Водолазный колокол в форме цилиндра без дна, частично заполненный воздухом, находится под водой. Чтобы колокол не всплывал, его прикрепили тросом ко дну водоёма. На верёвке к колоколу привязан груз, находящийся в воде (см. рисунок).  Площадь горизонтального сечения колокола $S = 4~м^{2}$, объём воздуха в нём $V = 8~м^{3}$ при давлении $p = 1.5 \cdot 10^{5}~Па$. Когда груз в колоколе поднимают над уровнем воды, давление возрастает на $\Delta p = 250~Па$, при этом трос остаётся натянутым.
Найдите изменение натяжения троса и верёвки. Плотность воды $\rho = 10^{3}~кг/м^{3}$, ускорение свободного падения $g = 10~м/с^{2}$. Воздух в колоколе подчиняется закону Бойля-Мариотта $pV = const$, где $p$ — давление, $V$ — объём воздуха в колоколе.
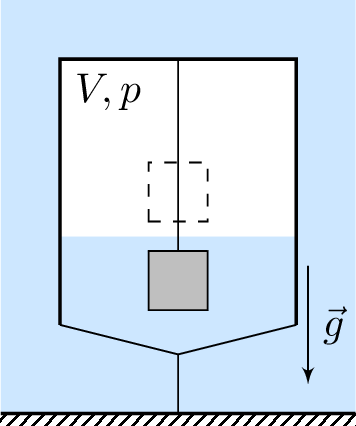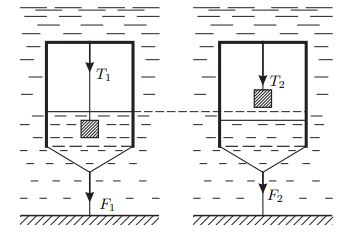
Решение: Чтобы вычислить изменение объёма воздуха в колоколе, воспользуемся законом Бойля-Мариотта: $pV=(p+\Delta p)(V-\Delta V)$. Из него следует, что объём воздуха уменьшится на: $$ \Delta V=V \left(\frac{\Delta p}{p+\Delta p} \right) = 0.0133м^{3}. $$ Рассмотрим равновесие системы «колокол+груз+столб воды внутри колокола». На систему действуют следующие внешние силы: сила тяжести, сила натяжения троса $F_{1}$ и силы гидростатического давления на верхнюю и нижнюю поверхность системы (не все силы показаны на рисунке ниже).  После поднятия груза объём воздуха уменьшится, освобождённым объём $\Delta V$ займет вода массой $\rho \Delta V$. При этом из всех внешних сил, действующих на систему, изменятся только сила натяжения троса и сила тяжести, действующая на воду внутри колокола. Таким образом, сила натяжения троса уменьшится на $$ \Delta F=\rho \Delta Vg=133~Н. $$ На колокол действуют сила тяжести, сила гидростатического давления, сила давления воздуха и силы натяжений троса и верёвки. Из них при поднятии груза изменяются силы натяжений и сила давления воздуха. Силы натяжения направлены вниз, сила давления воздуха — вверх. Давление увеличивается, сила натяжения троса уменьшается, значит, сила натяжения верёвки увеличивается, причём: $$ \Delta T=T_{2}-T_{1}=\Delta pS+\Delta F=1000~Н+133~Н=1133~Н. $$
Ответ: $$ \Delta F=\rho \Delta V g=133~Н. $$ $$ \Delta T=\Delta p S+\Delta F=1133~Н. $$
Темы:
T, Механика, Всероссийские, Гидростатика, Давление